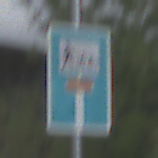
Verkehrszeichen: SackgasseRadverkehrFussgaengerDurchlaessig
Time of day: Midday
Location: Outdoor (Suburban)
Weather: Overcast
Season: NotSpecified
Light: Natural